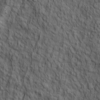
Label: not_dusty